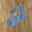
Label: 2